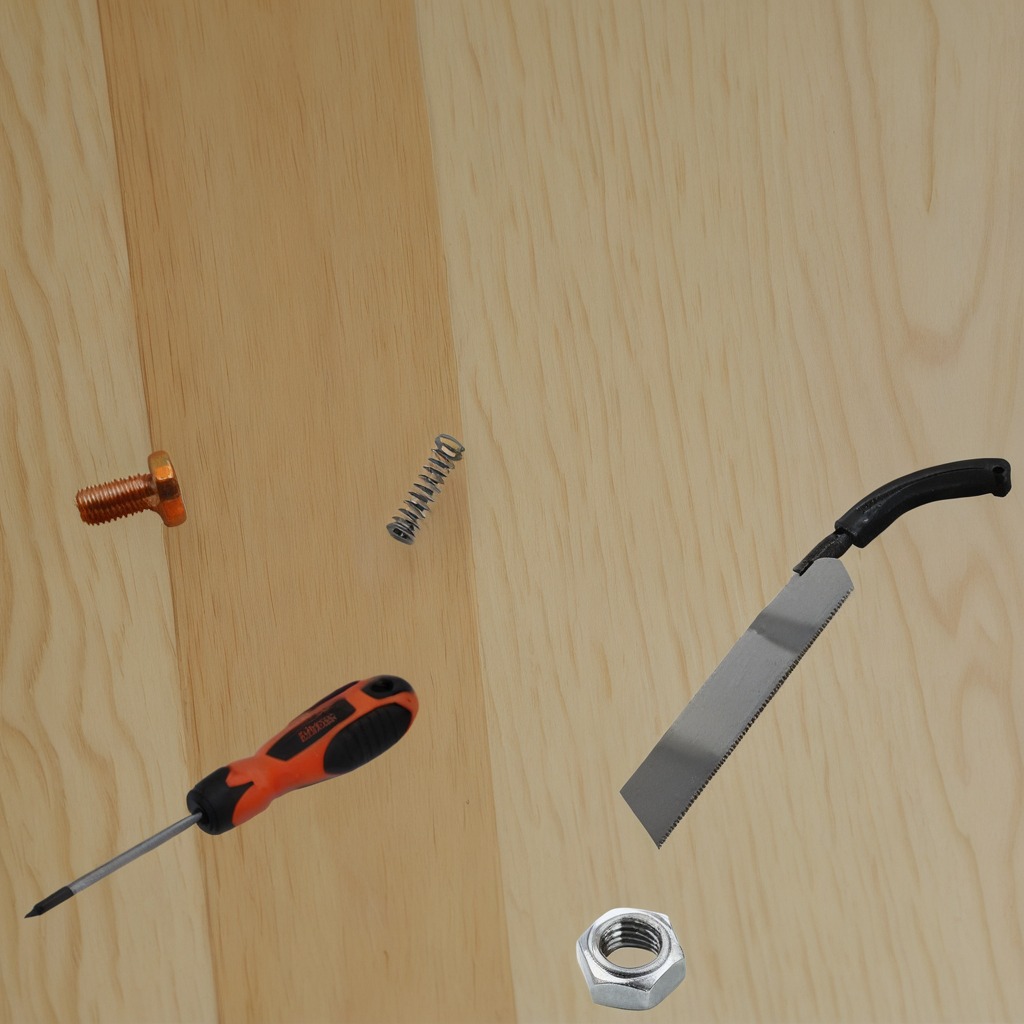
A metal machine screw, a coiled metal spring, a handheld metal saw, a screwdriver, and a metal nut are lying on the plywood surface.